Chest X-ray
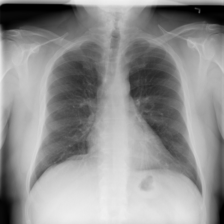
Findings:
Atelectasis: negative
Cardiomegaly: negative
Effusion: negative
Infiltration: negative
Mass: negative
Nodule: negative
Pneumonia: negative
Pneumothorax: negative
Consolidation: negative
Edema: negative
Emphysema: negative
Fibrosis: negative
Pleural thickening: negative
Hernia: negative